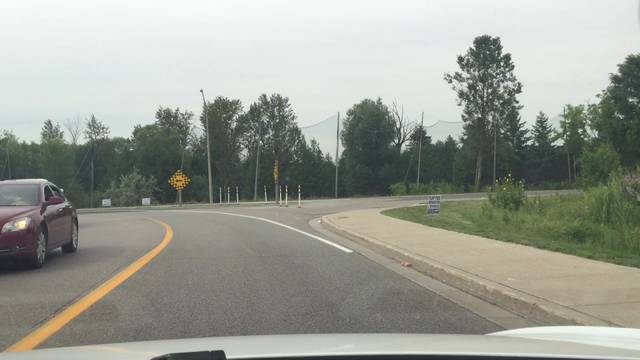
Region: Canada
Coordinates: 43.889, -78.823